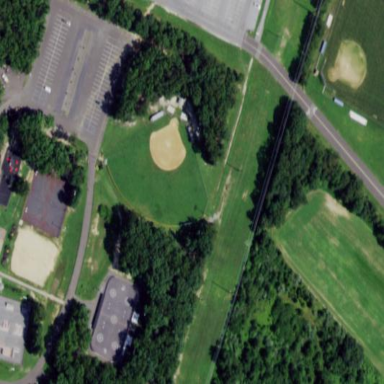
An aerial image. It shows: Softball pitch for leisure and sport activities.